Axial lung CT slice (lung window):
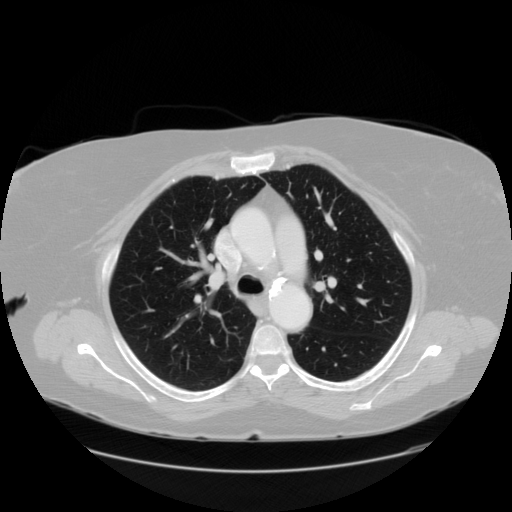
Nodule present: no